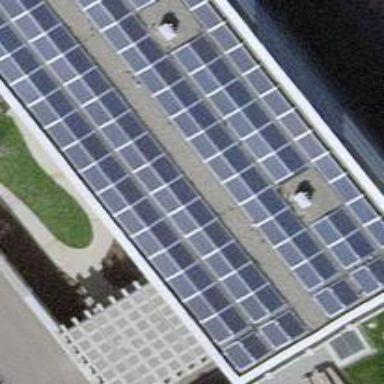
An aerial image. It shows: Solar power generator using photovoltaic panels.